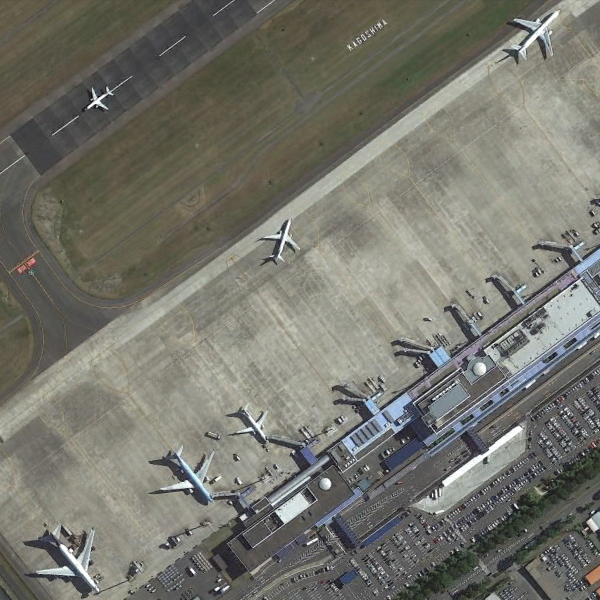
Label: Airport